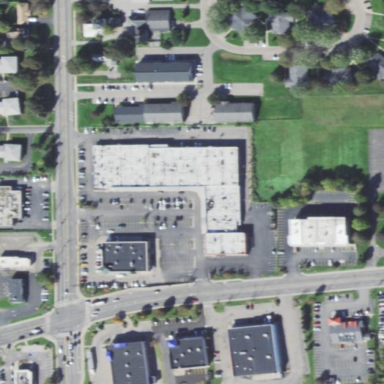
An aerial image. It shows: Retail building.